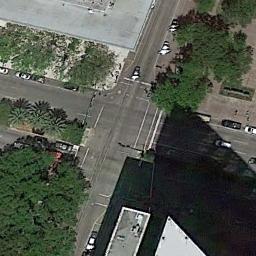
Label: intersection